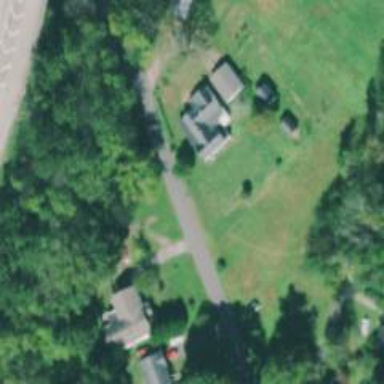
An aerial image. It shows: Driveway leading to service road.